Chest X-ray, PA view. Patient: 16 years old, sex F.
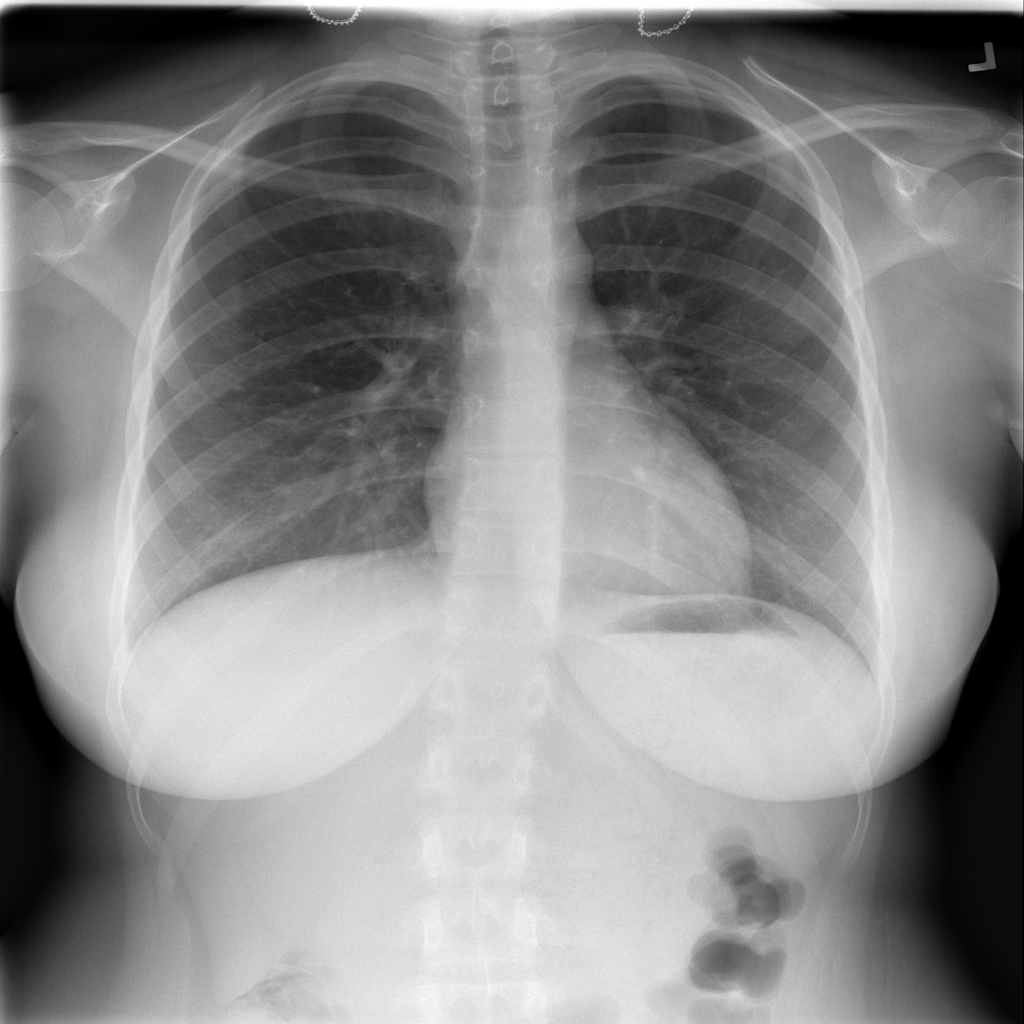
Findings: No Finding